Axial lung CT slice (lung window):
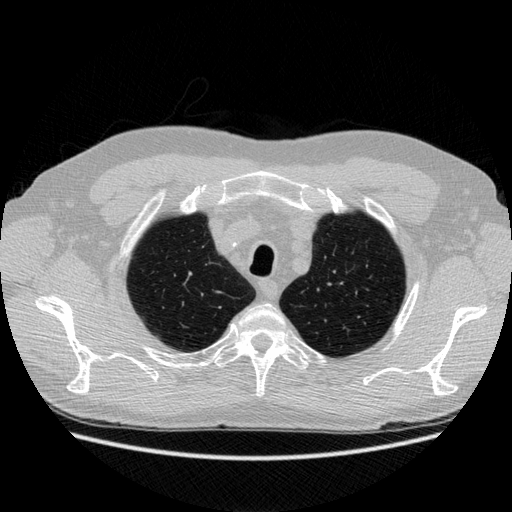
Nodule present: no